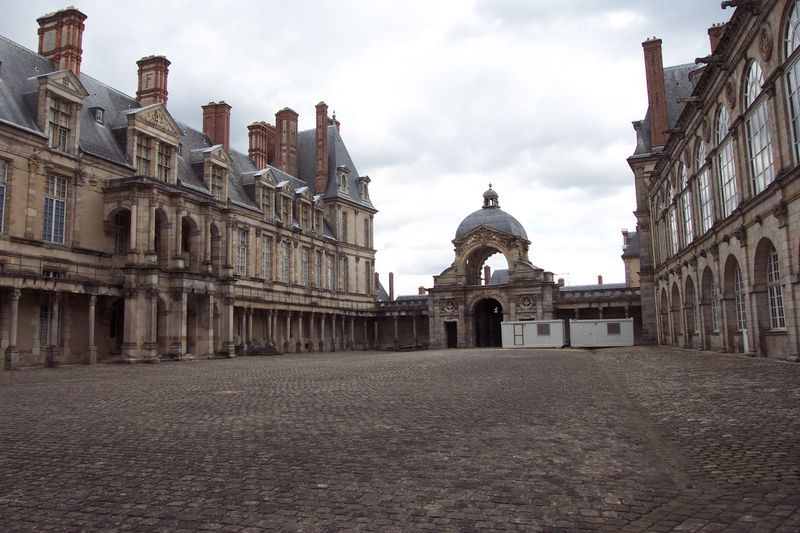
Titel: Schloss Fontainebleau unter Franz I.
Künstler: Gilles Le Breton
Standort: Fontainebleau, Schloss (EU - F)
Schlagwörter: flügel, himmel, wolken, fenster, pfeiler, säulen, dach, gebäude, haus, schloss, weg, architektur, stein, steine, häuser, klassizismus, england, renaissance, kamin, schornstein, fassade, fassaden, perspektive, pflaster, giebel, schornsteine, backstein, hof, platz, kuppel, tor, foto, fotografie, bögen, innenhof, kopfsteinpflaster, photo, gesims, aufzug, klassisch, triumphbogen, container, atrium, homogen, kontainer, tenster, hov, ihof